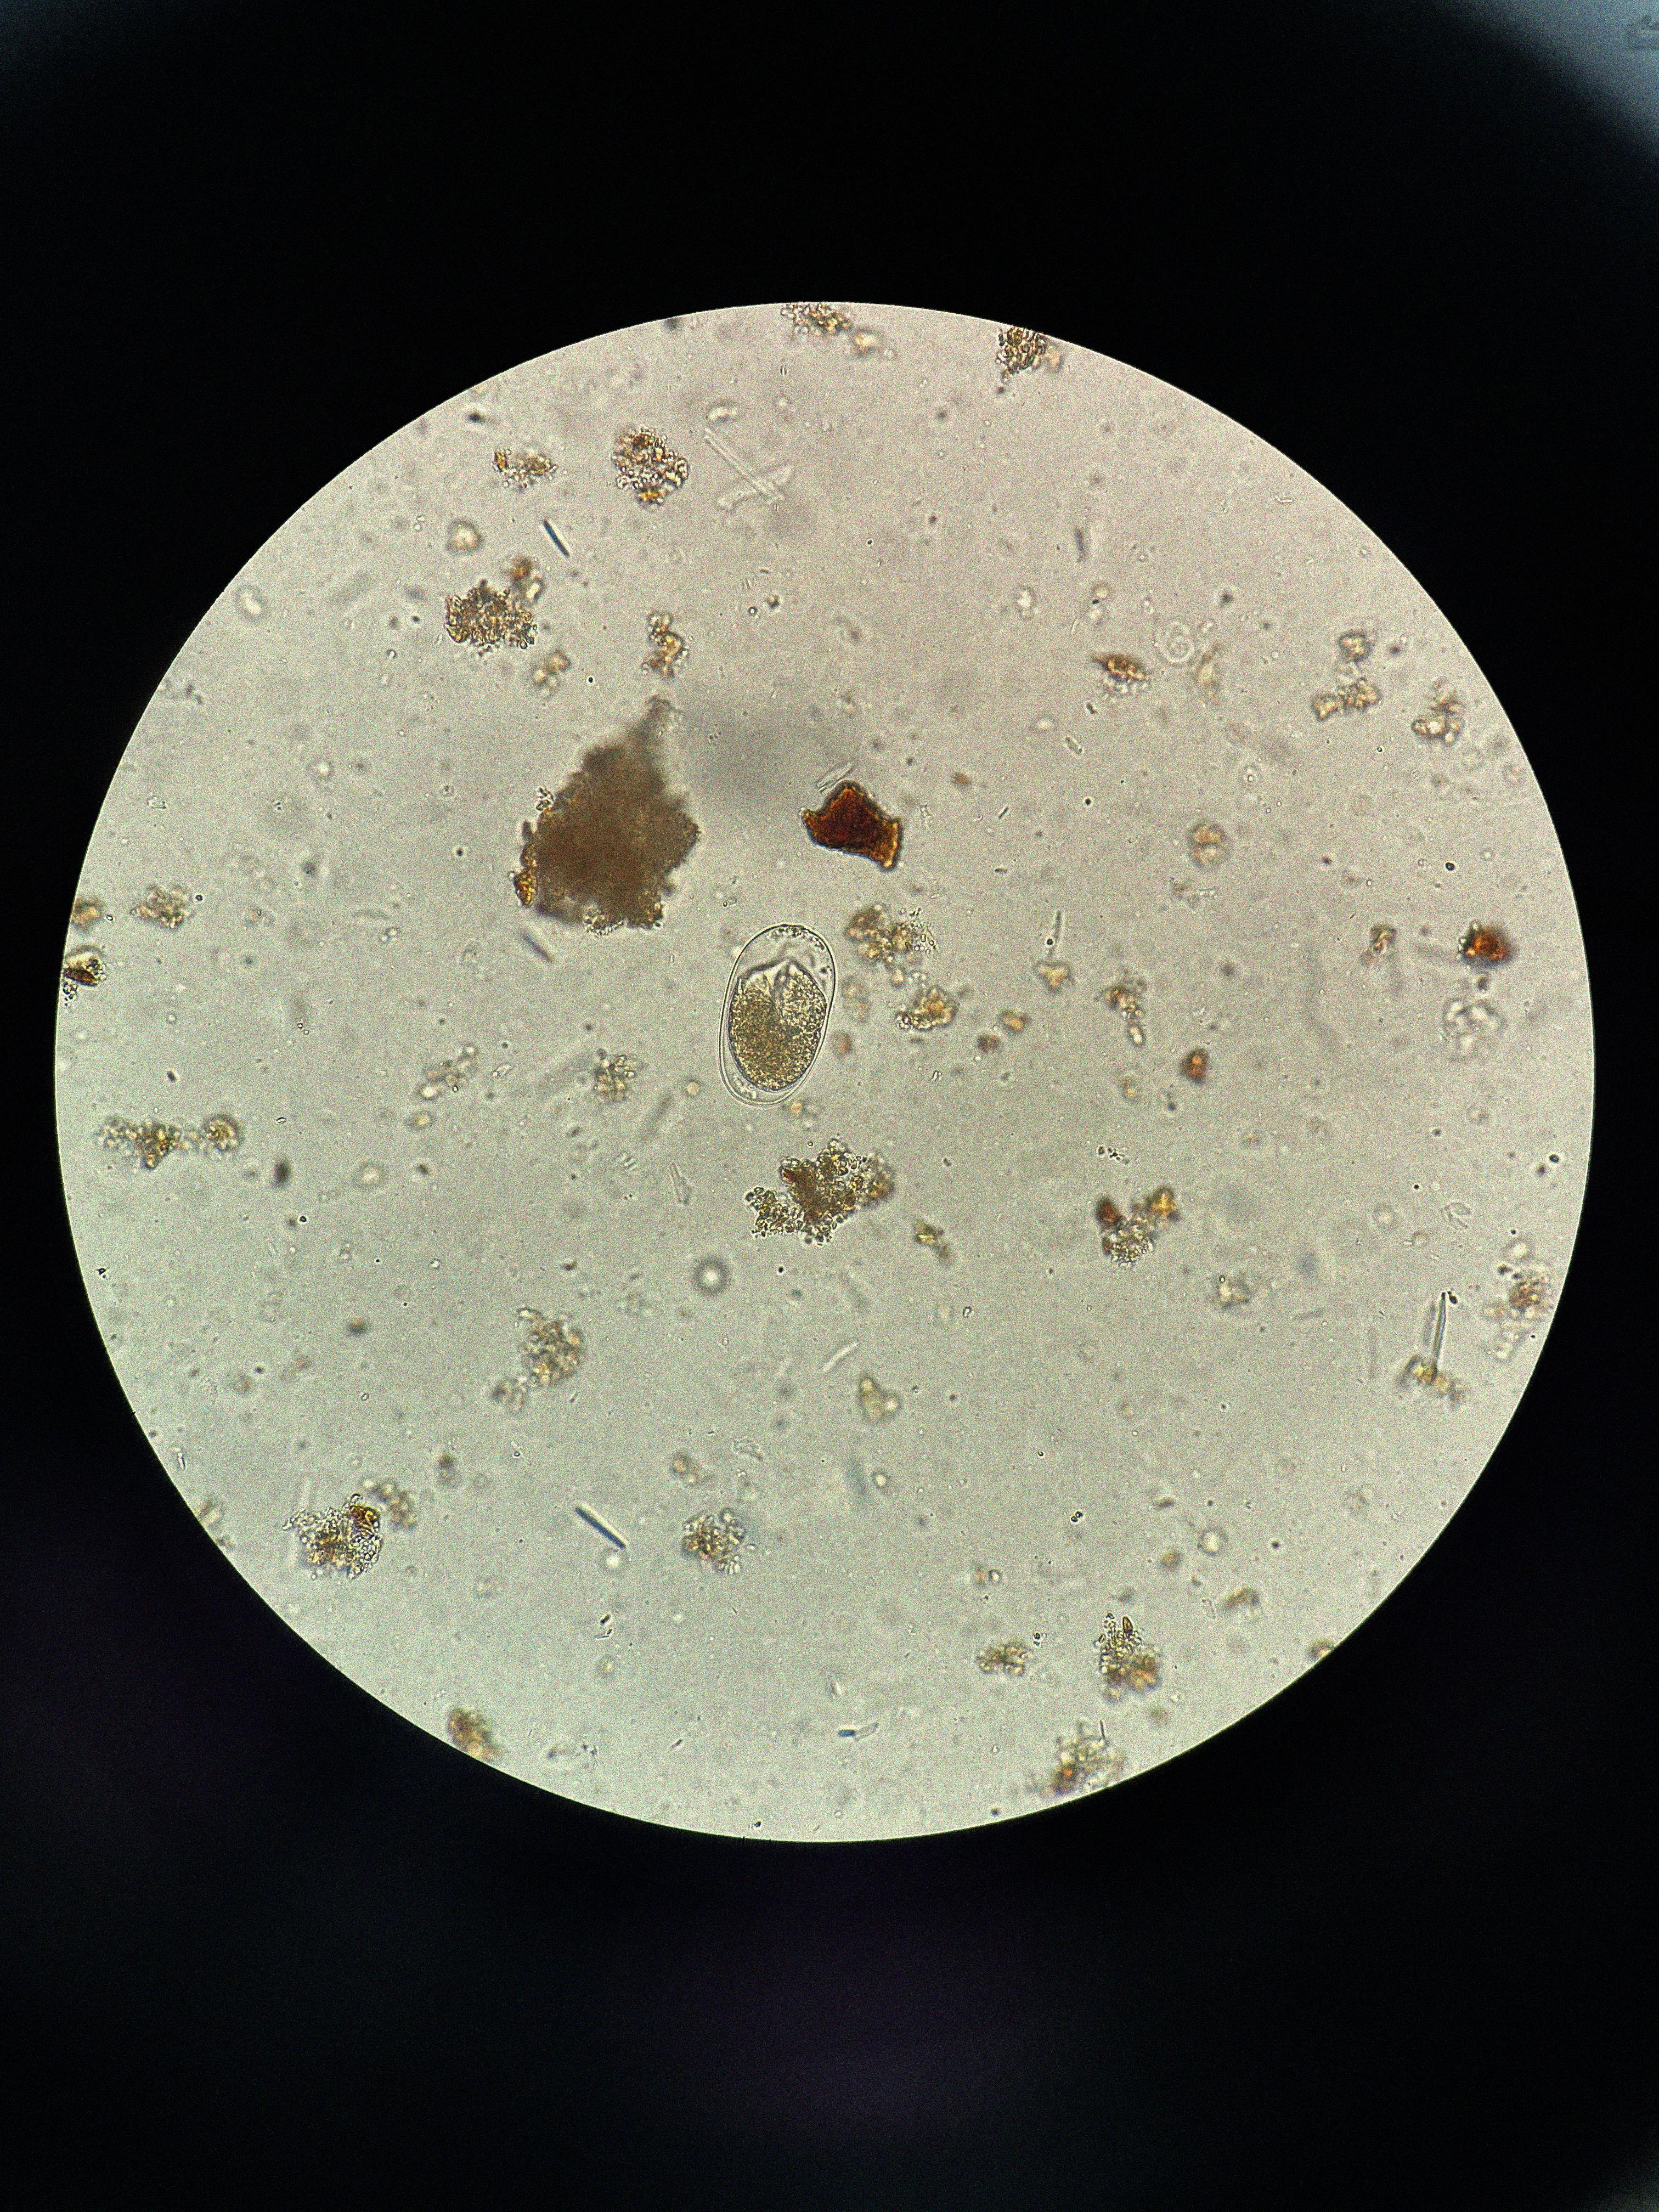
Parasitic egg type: Hookworm egg